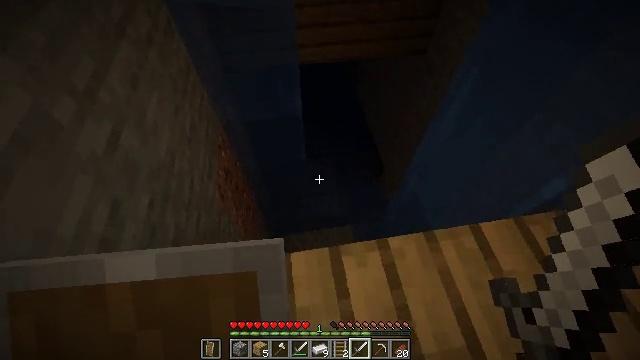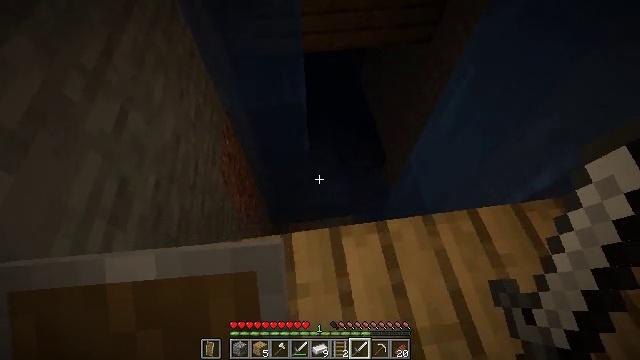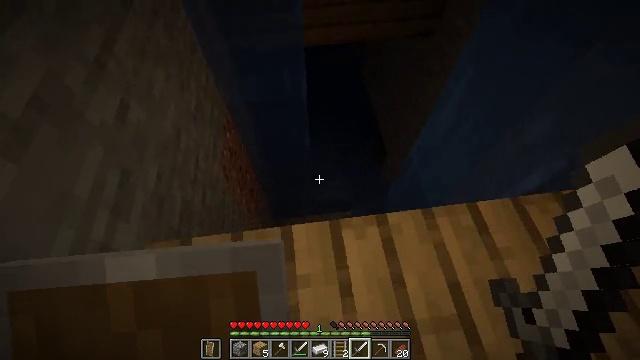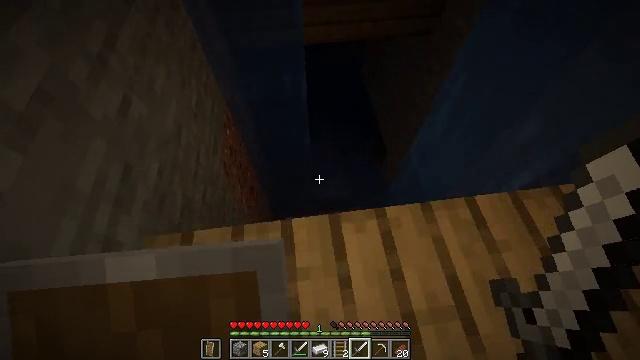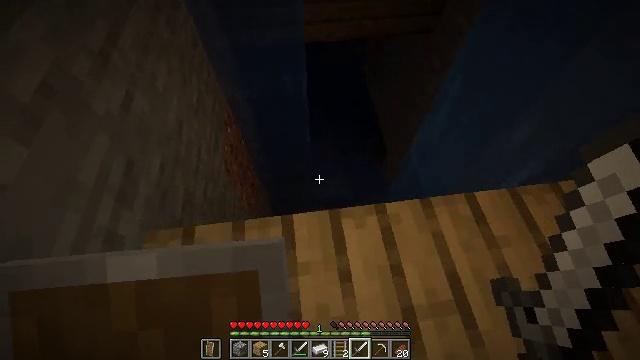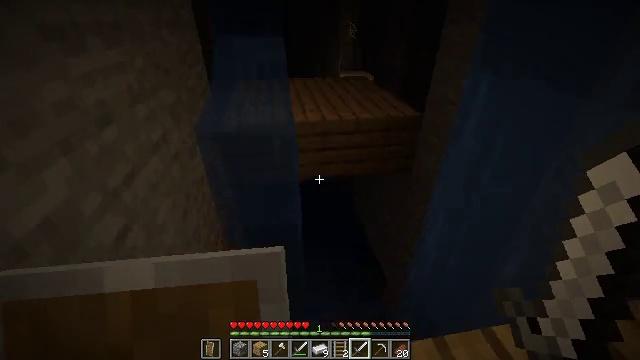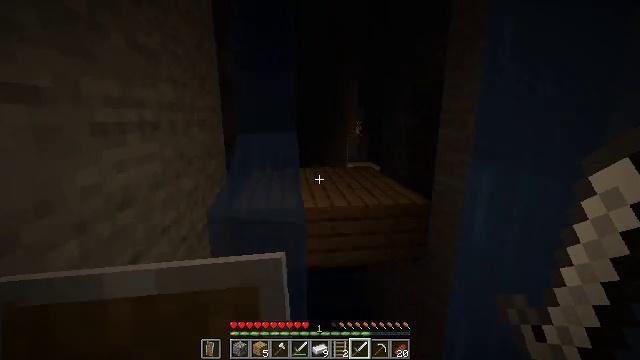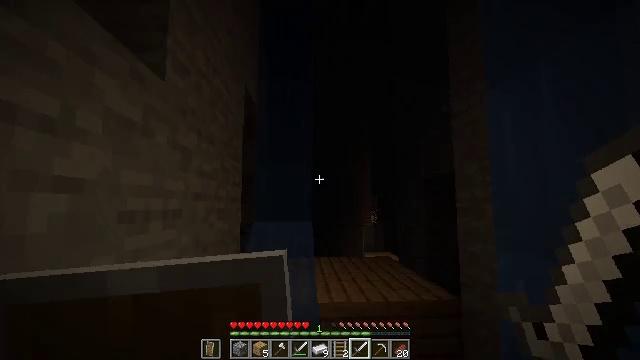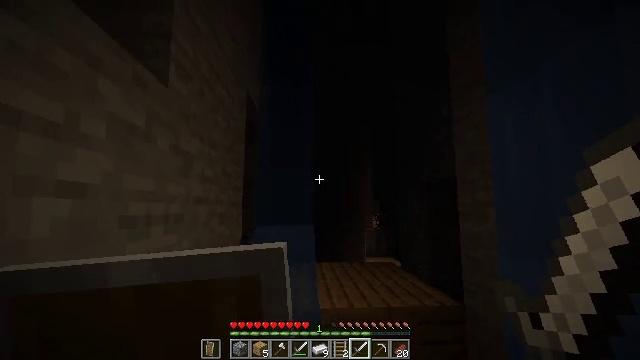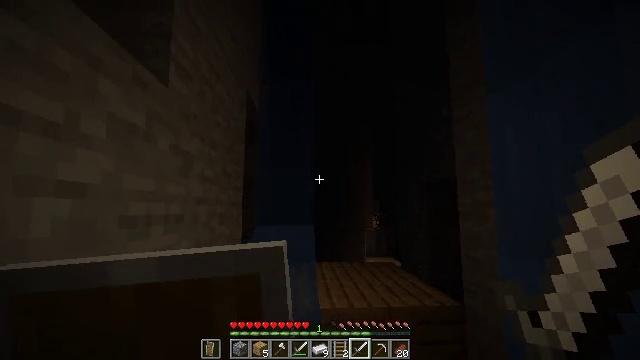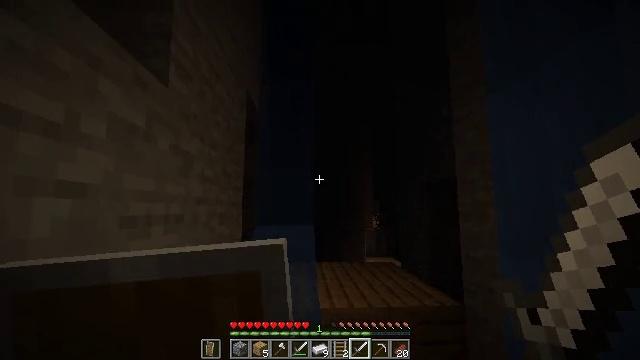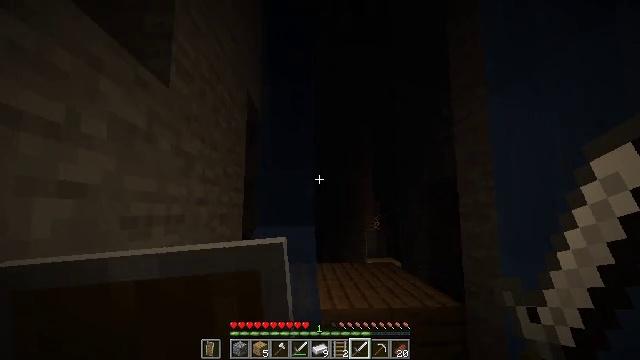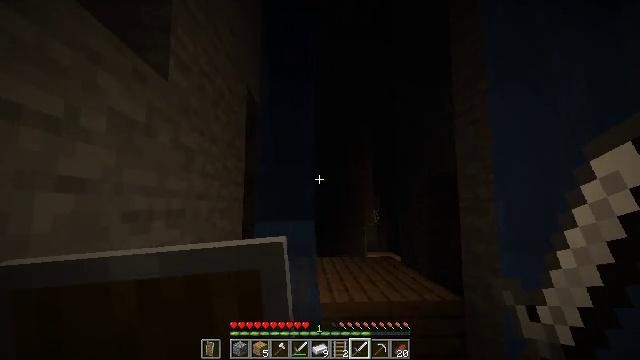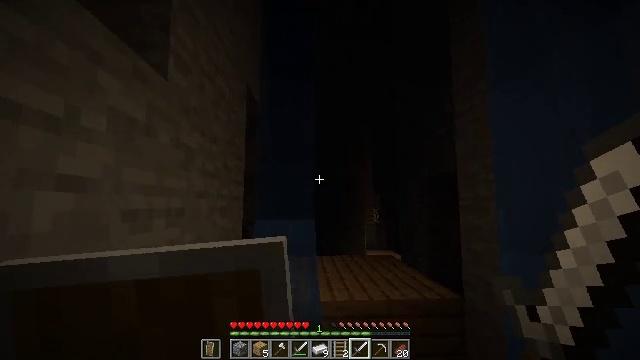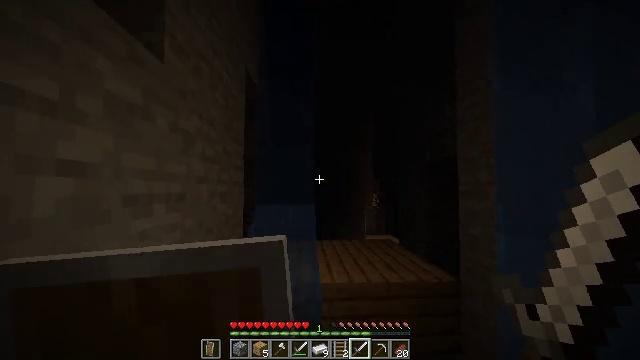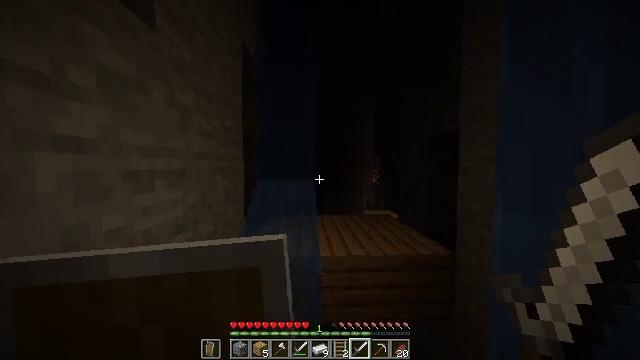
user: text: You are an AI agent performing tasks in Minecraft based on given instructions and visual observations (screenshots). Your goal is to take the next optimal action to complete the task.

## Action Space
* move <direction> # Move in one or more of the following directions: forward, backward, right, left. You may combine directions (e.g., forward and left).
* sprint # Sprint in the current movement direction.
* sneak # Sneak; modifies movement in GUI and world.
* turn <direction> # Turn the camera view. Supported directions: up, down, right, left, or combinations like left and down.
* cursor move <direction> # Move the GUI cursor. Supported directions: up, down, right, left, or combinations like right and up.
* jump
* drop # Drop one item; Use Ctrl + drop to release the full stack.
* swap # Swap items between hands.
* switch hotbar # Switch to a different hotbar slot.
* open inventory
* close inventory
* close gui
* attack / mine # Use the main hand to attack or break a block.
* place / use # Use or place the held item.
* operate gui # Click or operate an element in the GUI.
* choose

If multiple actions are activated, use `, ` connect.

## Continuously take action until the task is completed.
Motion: motion action
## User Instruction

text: Stop mobs spawning by breaking the spawner.
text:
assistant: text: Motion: move back, sneak, turn left and down
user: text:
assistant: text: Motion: sneak, turn down
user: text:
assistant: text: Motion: sneak
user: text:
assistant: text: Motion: sneak
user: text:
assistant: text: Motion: sneak, turn right and up
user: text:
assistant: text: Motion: sneak, turn left and up
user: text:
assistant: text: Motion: sneak, turn left and up
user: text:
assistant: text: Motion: sneak, turn up
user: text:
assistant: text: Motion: sneak
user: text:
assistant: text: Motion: sneak
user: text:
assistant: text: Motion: sneak
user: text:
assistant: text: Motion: sneak, turn down
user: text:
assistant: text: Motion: sneak
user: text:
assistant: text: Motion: sneak, turn down
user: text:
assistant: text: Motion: sneak, turn down
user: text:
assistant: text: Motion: sneak, turn down
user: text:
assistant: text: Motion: sneak, turn down
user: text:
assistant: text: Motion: sneak, turn right and down
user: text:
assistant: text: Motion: sneak, turn right and down
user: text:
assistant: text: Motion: sneak, turn right and down
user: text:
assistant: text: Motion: move forward, sneak, turn down
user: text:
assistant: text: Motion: move forward, sneak, turn down
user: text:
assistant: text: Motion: move forward, sneak, turn left and down
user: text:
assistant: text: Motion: move forward, sneak, turn down
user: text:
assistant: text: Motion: move forward, sneak, turn right and down
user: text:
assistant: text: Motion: move forward, sneak, turn down
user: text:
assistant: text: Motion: move forward, sneak
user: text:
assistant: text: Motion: sneak, turn left and up
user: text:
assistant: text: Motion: sneak, turn left and up
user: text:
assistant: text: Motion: sneak, turn left